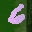
Label: 6